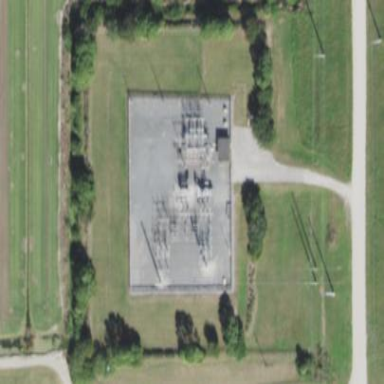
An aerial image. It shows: Outdoor distribution substation.